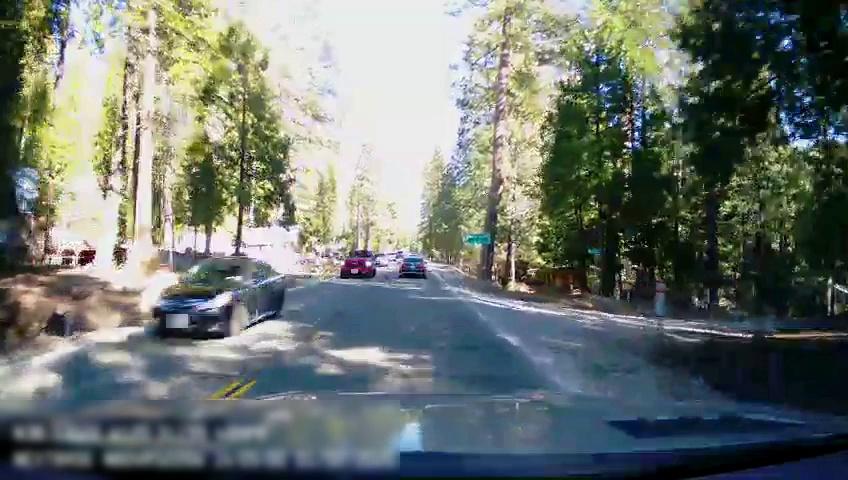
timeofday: Day
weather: Sunny
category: Drivable Space
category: Vehicles | Car
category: Vehicles | SUV
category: Vehicles | SUV
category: Vehicles | SUV
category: Vehicles | Car
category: Lanes | Opposite Lane
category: Lanes | Opposite Lane
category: Lanes | Current Lane
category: Lanes | Current Lane
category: Traffic | Signs